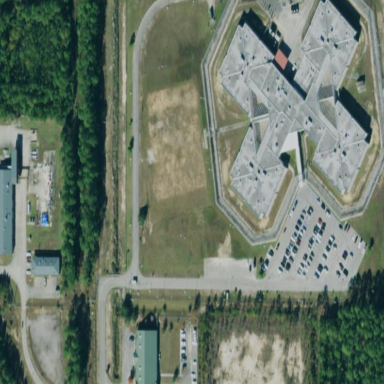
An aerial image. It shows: Prison.